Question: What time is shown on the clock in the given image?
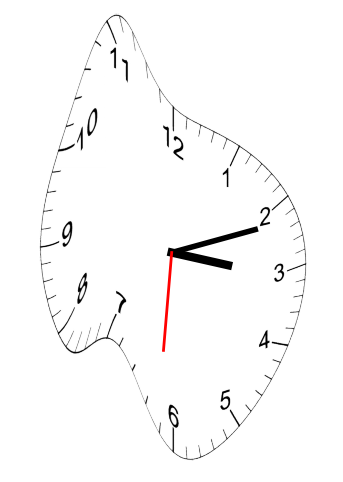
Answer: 03:11:31